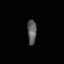
Tissue: lung
Cell type: Epithelial cells
Senescence score: 0.1578
Nuclear area (px): 225
Mean DAPI intensity: 91.658